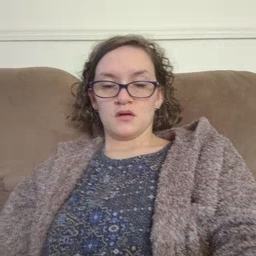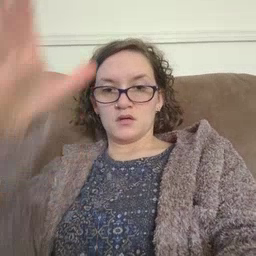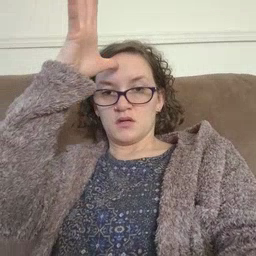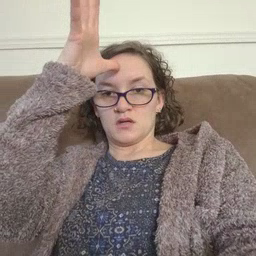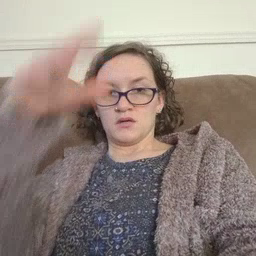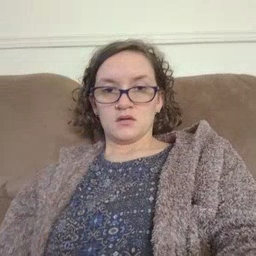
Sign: dad